Interaction volume radius: 10 \u00c5
Interaction volume height: 20 \u00c5
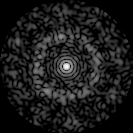
Disorder parameter: 0.833